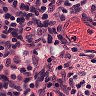
Metastatic tissue present: no